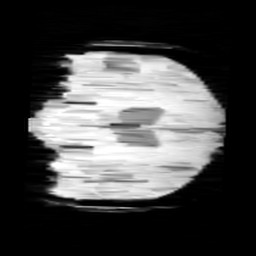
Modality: minIP
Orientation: coronal
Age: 12
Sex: female
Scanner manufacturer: siemens
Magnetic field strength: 3 T
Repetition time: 0.027 s
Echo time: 0.02 s